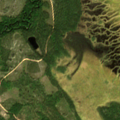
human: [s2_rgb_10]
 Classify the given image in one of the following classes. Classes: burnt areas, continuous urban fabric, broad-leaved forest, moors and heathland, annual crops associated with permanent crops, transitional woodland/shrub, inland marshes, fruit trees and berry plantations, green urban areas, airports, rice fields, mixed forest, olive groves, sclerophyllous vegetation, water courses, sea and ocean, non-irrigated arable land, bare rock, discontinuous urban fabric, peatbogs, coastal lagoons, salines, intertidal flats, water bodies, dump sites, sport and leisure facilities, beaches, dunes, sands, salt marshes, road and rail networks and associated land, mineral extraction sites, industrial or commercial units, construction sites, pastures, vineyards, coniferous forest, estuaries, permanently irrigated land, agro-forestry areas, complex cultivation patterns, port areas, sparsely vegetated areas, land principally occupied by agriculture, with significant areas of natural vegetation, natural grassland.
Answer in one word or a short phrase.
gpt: coniferous forest, transitional woodland/shrub, peatbogs